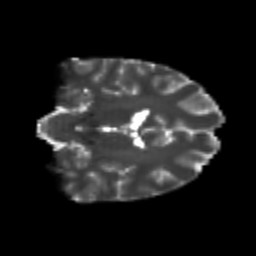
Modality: T2w
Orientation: coronal
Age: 22
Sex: female
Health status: healthy
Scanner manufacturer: philips
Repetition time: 7.386 s
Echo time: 0.08599 s